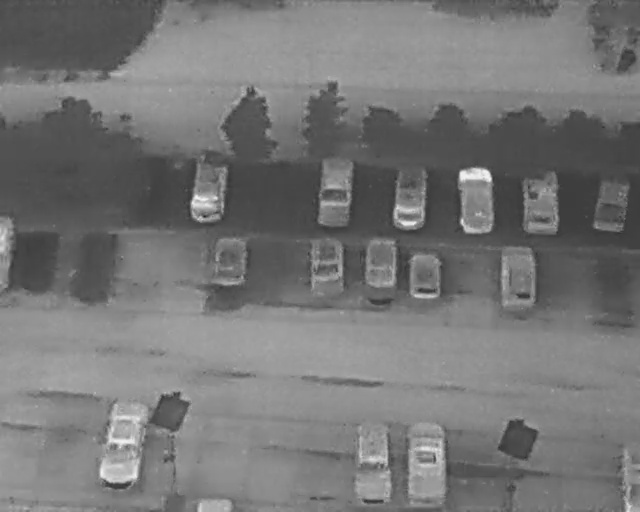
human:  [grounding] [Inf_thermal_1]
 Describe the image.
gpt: In the satellite image, there is  <ref>7 medium car </ref> <box>[[26, 32, 38, 40, 2], [46, 33, 57, 40, 2], [59, 35, 69, 42, 5], [32, 47, 39, 54, 2], [47, 47, 54, 54, 178], [55, 47, 63, 55, 3], [62, 50, 70, 57, 179]]</box> located at center,  <ref>4 medium car </ref> <box>[[69, 35, 79, 43, 179], [79, 36, 89, 43, 179], [90, 35, 100, 42, 7], [75, 50, 86, 57, 179]]</box> located at right,  <ref>1 medium car </ref> <box>[[-4, 47, 7, 50, 2]]</box> located at left,  <ref>1 medium bicycle </ref> <box>[[95, 10, 100, 13, 15]]</box> located at top right,  <ref>2 small bicycle </ref> <box>[[92, 7, 94, 9, 2], [92, 4, 95, 8, 2]]</box> located at top right,  <ref>1 large car </ref> <box>[[12, 81, 26, 90, 6]]</box> located at bottom left,  <ref>2 large car </ref> <box>[[51, 86, 64, 94, 178], [59, 85, 73, 94, 1]]</box> located at bottom,  <ref>1 small car </ref> <box>[[32, 94, 34, 102, 2]]</box> located at bottom.